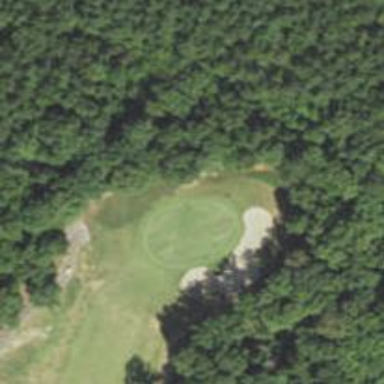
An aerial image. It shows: View of golf hole.